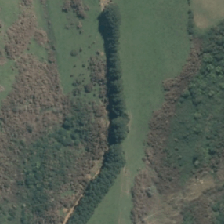
Land cover: grose_broom